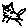
Label: cat